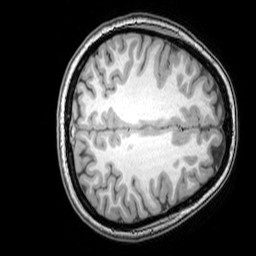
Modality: T1w
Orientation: axial
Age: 25
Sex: female
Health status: healthy
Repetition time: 0.081 s
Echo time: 0.037 s